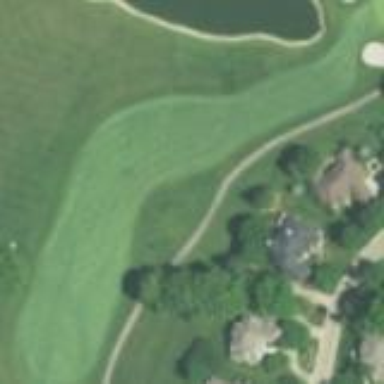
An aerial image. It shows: Golf fairway surrounded by grass.